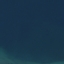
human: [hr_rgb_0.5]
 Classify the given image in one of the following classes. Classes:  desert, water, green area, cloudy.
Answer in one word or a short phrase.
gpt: water